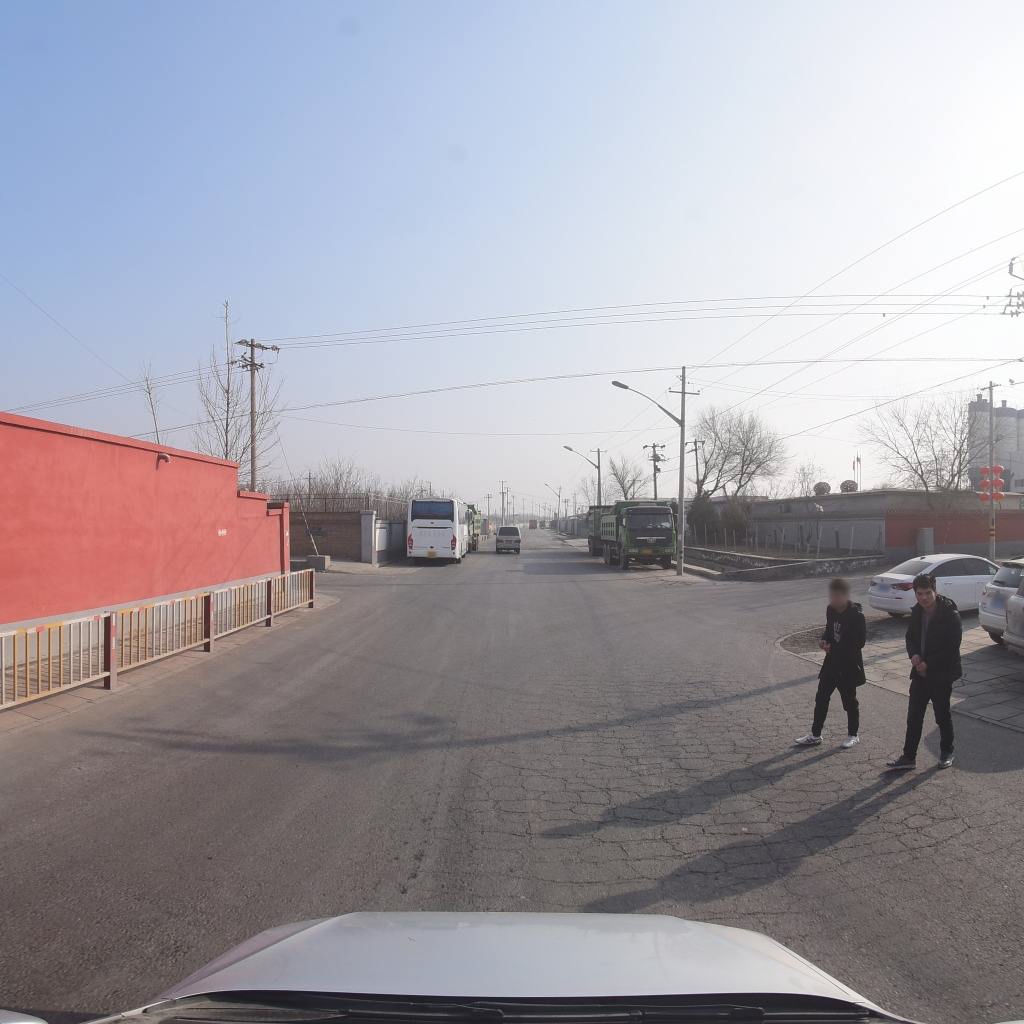
Region: Fengtai
Road damage annotations: alligator crack